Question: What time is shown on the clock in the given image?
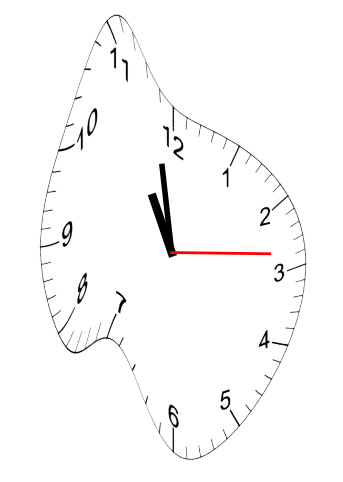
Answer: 10:58:14